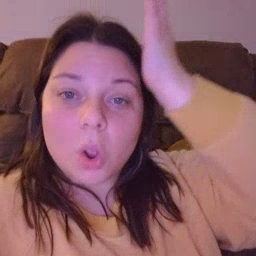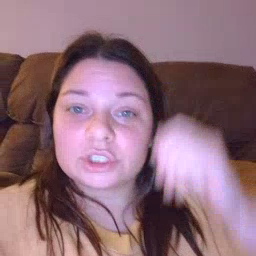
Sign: garbage